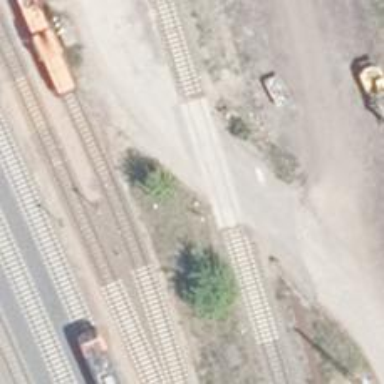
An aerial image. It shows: Railway yard in service.